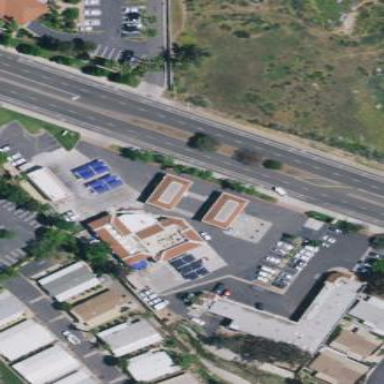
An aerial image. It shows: Fuel station with car wash facility.